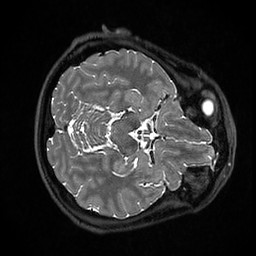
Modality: T2w
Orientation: axial
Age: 38
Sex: male
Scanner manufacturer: ge
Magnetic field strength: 3 T
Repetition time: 3.202 s
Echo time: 0.06703 s